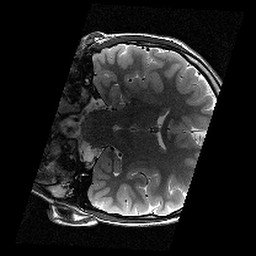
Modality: T2w
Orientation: coronal
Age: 12
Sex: male
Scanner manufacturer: siemens
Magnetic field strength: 3 T
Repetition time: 9.23 s
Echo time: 0.067 s